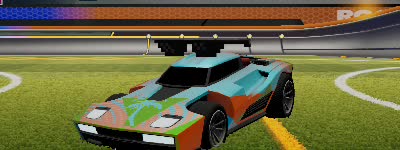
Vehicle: breakout